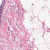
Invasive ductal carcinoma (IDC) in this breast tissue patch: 0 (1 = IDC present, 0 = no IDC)